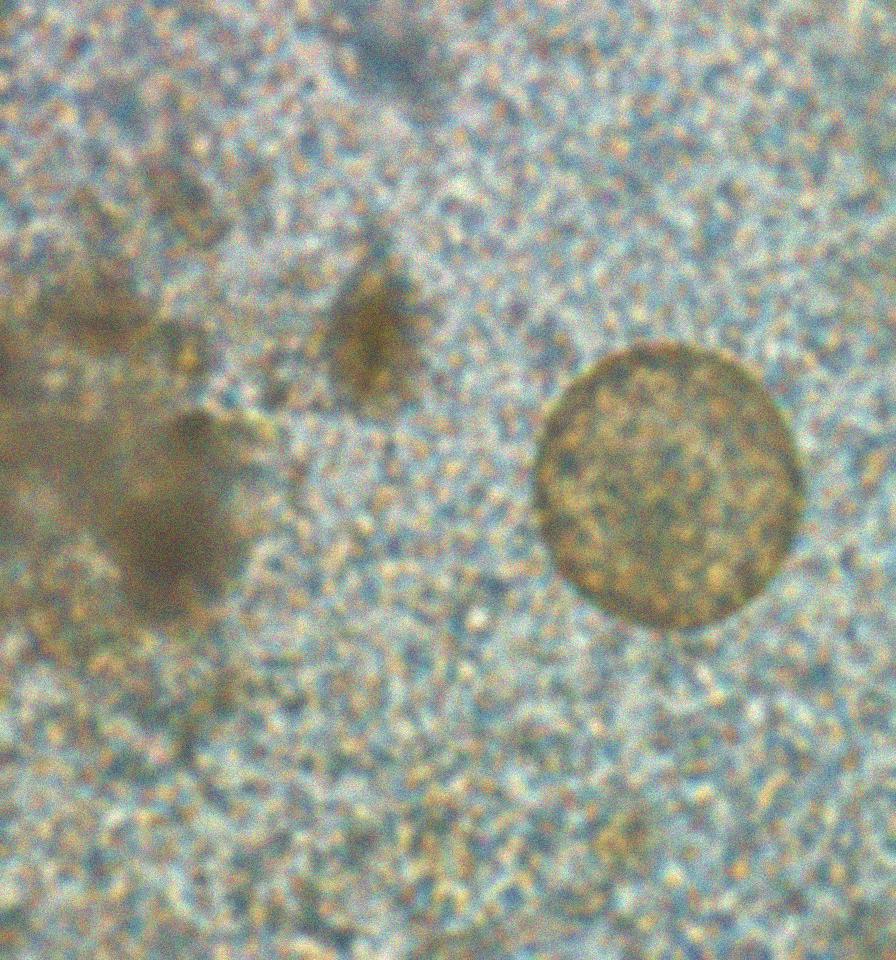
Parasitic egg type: Hymenolepis diminuta